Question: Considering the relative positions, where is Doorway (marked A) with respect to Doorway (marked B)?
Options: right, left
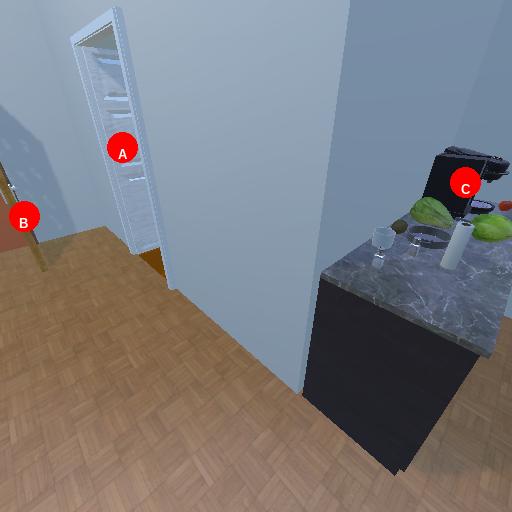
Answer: right